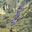
Label: 1